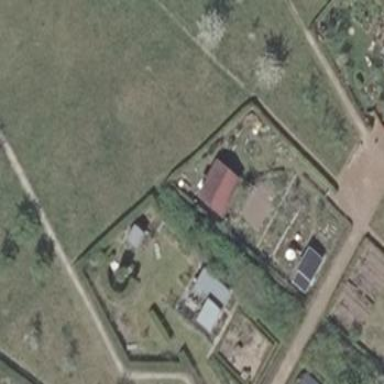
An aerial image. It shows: Plot in the allotments.